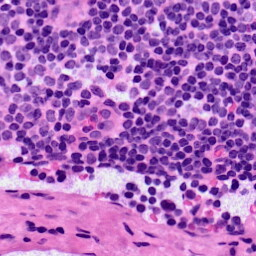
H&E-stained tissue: LymphNode